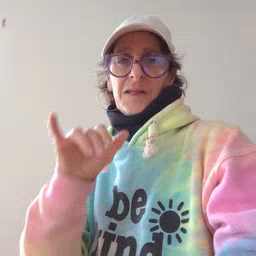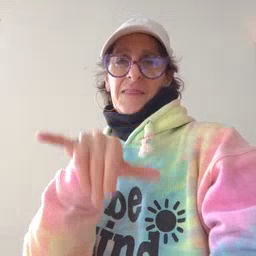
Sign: that